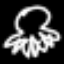
Label: octagon